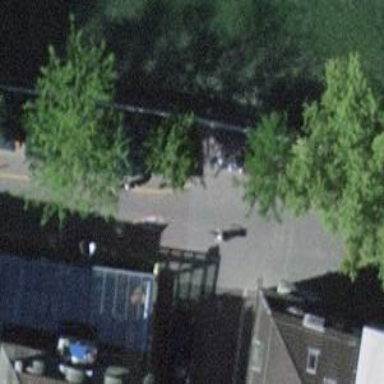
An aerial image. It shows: Bicycle rental facility.